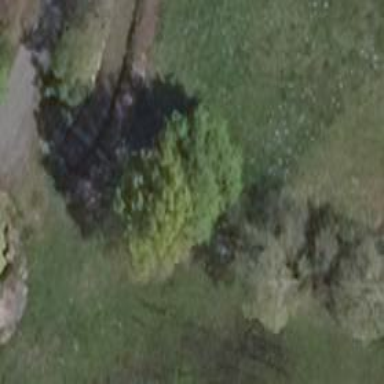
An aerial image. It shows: Deciduous broadleaved tree.